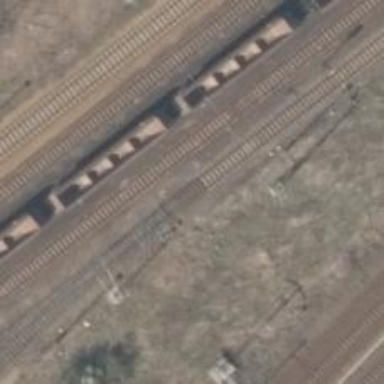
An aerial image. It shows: Railway siding with rails.